Current action and preconditions to check: trajectory_clear

Your task: For each precondition in the list above, predict whether it will hold at this action.

Consider the current scene as observed from the mobile robot's camera, and analyze the predicted future states of all dynamic agents (e.g., people, animals, vehicles, or any moving entities) within the NEXT SECOND.

IMPORTANT: Only answer "very likely" if you are absolutely certain—based on strong, clear evidence—that a dynamic agent will violate the precondition in the predicted future state. Do NOT answer "very likely" for unlikely, ambiguous, or low-probability risks.

Ask yourself for each precondition: Is there a high probability, with clear and convincing evidence, that the predicted future states of any dynamic agent will interfere with the predicted future state of the currently executing action within the NEXT SECOND, causing that precondition to fail?

Assess the risk level based on these predictions. Use "likely" or "very likely" if motions create a clear risk of interference.

Use "neutral" or "improbable" if agents are nearby but their predicted paths are clearly diverging or non-conflicting.

Failure Risk Categories: "very improbable", "improbable", "neutral", "likely", "very likely"

Answer Format: Output ONLY the probability_of_failure value from these categories: "very improbable", "improbable", "neutral", "likely", "very likely"

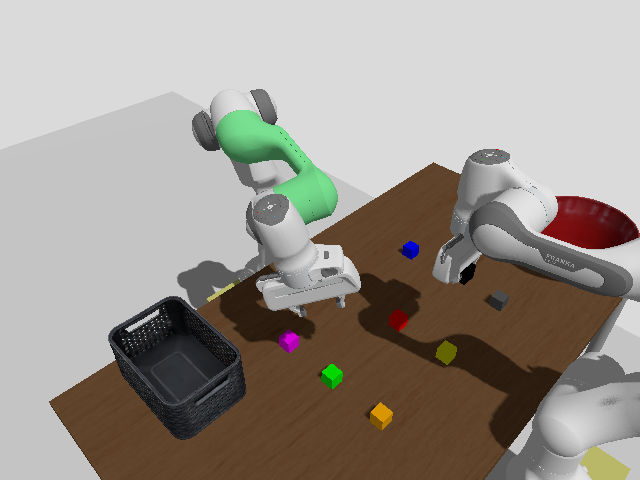

Answer: very improbable